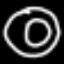
Label: donut